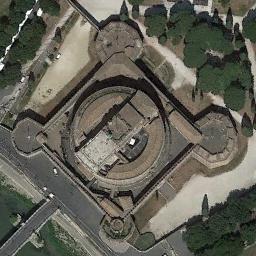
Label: palace